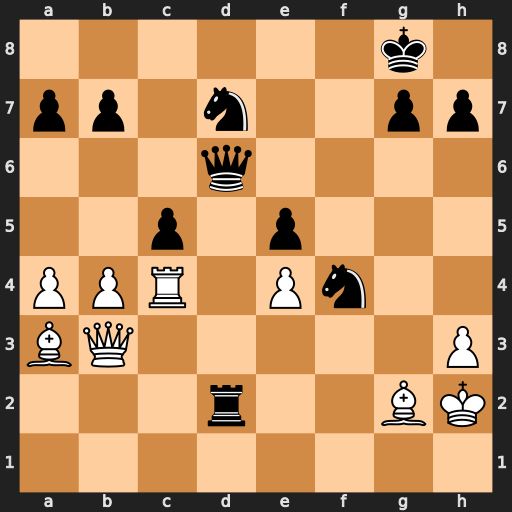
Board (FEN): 6k1/pp1n2pp/3q4/2p1p3/PPR1Pn2/BQ5P/3r2BK/8
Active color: w
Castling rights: -
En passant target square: -
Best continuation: Rd4+ Qe6 Qxe6+ Nxe6 Rxd2